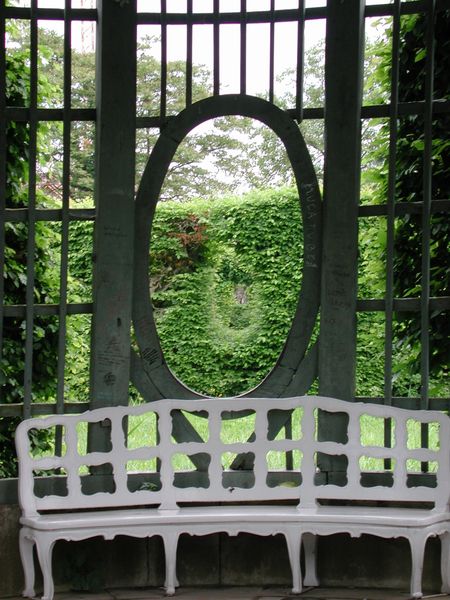
Titel: Hofgarten des Lustschlosses von Veitshöchheim
Künstler: Adam Friedrich von Seinsheim
Standort: Veitshöchsheim, Hofgarten (EU - D - Bayern)
Schlagwörter: baum, blätter, himmel, schatten, weiß, bäume, grün, sitzen, fenster, holz, gitter, oval, garten, hecke, bank, pfosten, durchblick, draußen, loch, versteck, laube